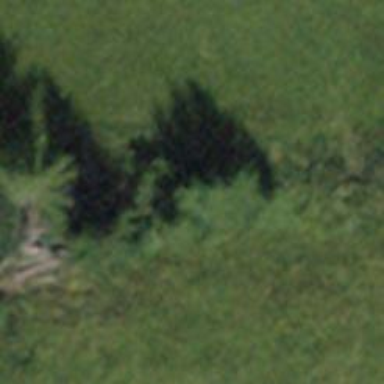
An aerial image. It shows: Row of trees in natural setting.